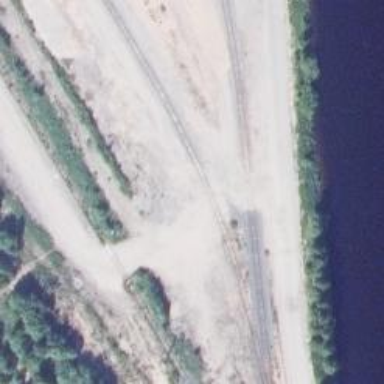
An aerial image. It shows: Level crossing with saltire markings.